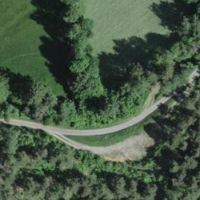
EUNIS habitat code: 43
Species observed at this site:
Stachys recta
Vincetoxicum hirundinaria